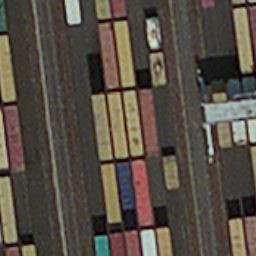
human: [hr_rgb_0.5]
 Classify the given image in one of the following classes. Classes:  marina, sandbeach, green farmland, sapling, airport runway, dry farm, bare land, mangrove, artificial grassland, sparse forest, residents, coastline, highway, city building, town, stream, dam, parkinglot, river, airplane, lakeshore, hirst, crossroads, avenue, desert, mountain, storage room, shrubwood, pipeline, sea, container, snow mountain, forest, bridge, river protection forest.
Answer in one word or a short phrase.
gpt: container